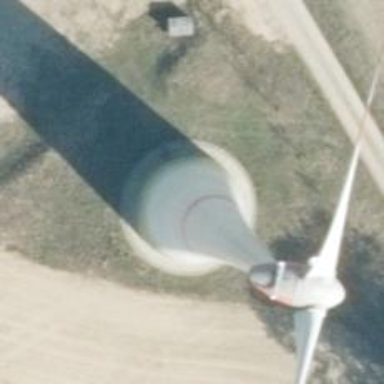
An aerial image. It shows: Wind generator powered by horizontal-axis wind turbine.